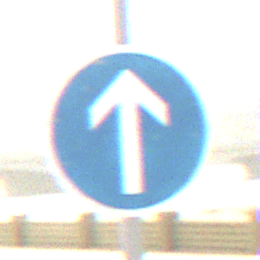
Verkehrszeichen: VorgeschriebeneFahrtrichtungGeradeaus
Umgebung: Outdoor, Suburban
Tageszeit: MorningAfternoon
Wetter: PartlyCloudy
Licht: Natural
Jahreszeit: NotSpecified
Kontrast: HighContrast